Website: home-depot
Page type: customer-info-address
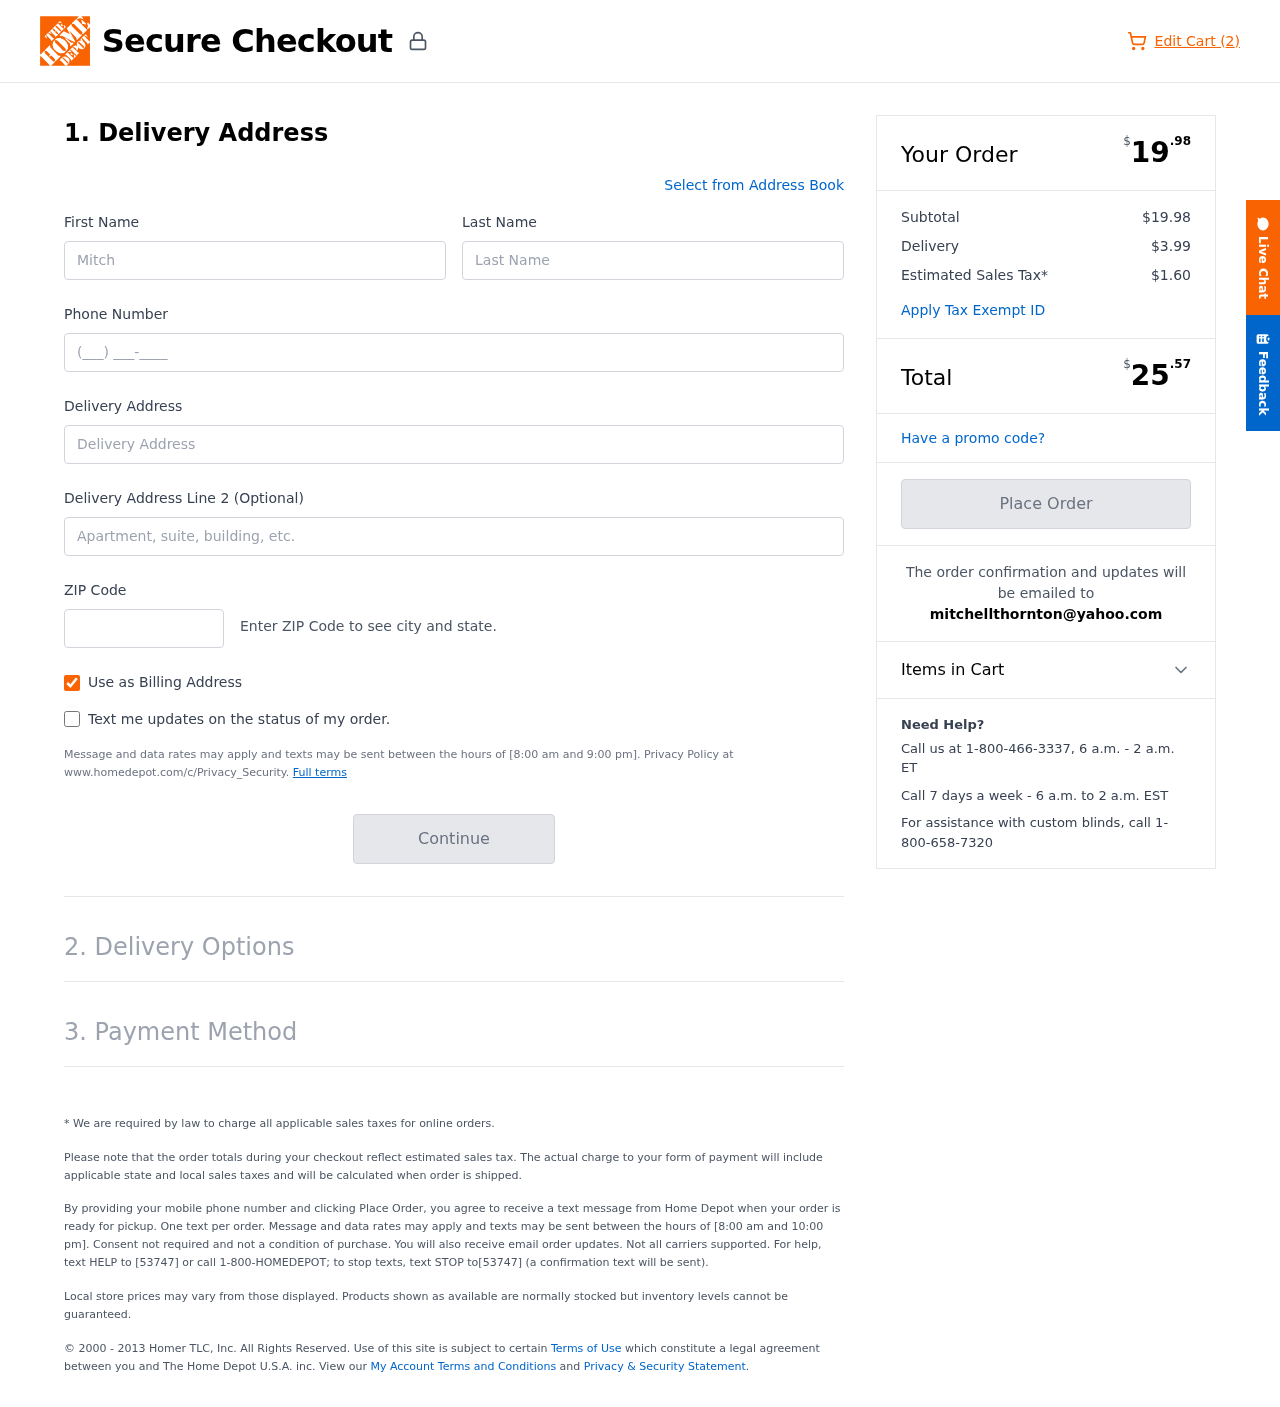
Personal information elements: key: PII_EMAIL
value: mitchellthornton@yahoo.com
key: PII_FIRSTNAME
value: Mitchell
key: PII_LASTNAME
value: Thornton
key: PII_PHONE
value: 7454097480
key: PII_POSTCODE
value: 17670
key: PII_STREET
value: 10507 Mercado Cape Suite 788
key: PII_STREET2
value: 498 Nancy Drive
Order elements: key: ORDER_NUM_ITEMS
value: Edit Cart (2)
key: ORDER_SUBTOTAL_HEADER
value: $19.98
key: ORDER_SUBTOTAL
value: $19.98
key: ORDER_SHIPPING_COST
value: $3.99
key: ORDER_TAX
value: $1.60
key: ORDER_TOTAL2
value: $25.57